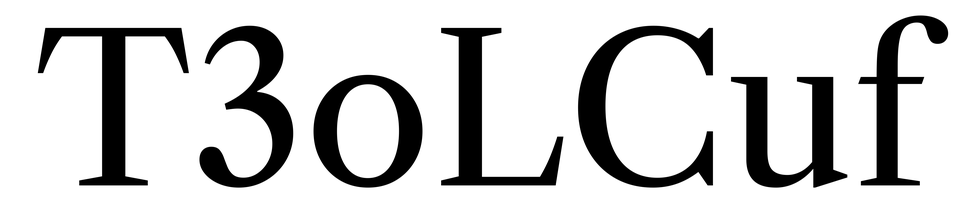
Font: LibreCaslonText_Regular